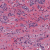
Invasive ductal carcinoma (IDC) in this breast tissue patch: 1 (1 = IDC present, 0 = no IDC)